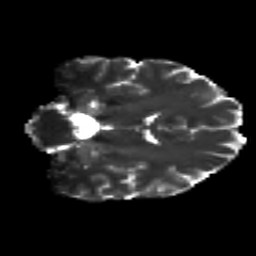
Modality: T2w
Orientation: coronal
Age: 33
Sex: female
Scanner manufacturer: siemens
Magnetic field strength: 3 T
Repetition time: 8.8 s
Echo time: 0.085 s